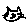
Label: cat